八年级 · 度量几何学
, $\angle B=60^{\circ}, \angle A=50^{\circ}$, 则 $\angle A C D=$

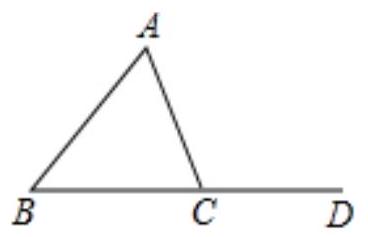
答案: $110^{\circ}$